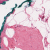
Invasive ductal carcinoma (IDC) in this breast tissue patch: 0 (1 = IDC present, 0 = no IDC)